Question: I would like to add two regression line equations and R2s with each facet. I adopted <URL> to solve the problem, but I found that each equation was the same. The likely reason is sending wrong subset of data to the function. Any advice will be appreciated!
My code:
'''
p <- ggplot(data=df,aes(x=x))+
geom_point(aes(y = y1),size=2.0)+
geom_smooth(aes(y = y1),method=lm,se=FALSE,size=0.5,
fullrange = TRUE)+ # Add regression line;
annotate("text",x = 150,y =320, label = lm_eqn(lm(y1~x,df)), # maybe wrong
size = 2.0, parse = TRUE)+ # Add regression line equation;
geom_point(aes(y = y2),size=2.0)+
geom_smooth(aes(y = y2),method=lm,se=FALSE,size=0.5,
fullrange = TRUE)+ # Add regression line;
annotate("text",x = 225,y =50, label = lm_eqn(lm(y2~x,df)),
size = 2.0, parse = TRUE)+ # Add regression line equation;
facet_wrap(~trt)
'''
My dataframe:
'''
x y1 y2 trt
22.48349 34.2 31.0 6030
93.52976 98.5 96.0 6030
163.00984 164.2 169.8 6030
205.62072 216.7 210.0 6030
265.46812 271.8 258.5 6030
23.79859 35.8 24.2 6060
99.97307 119.4 90.6 6060
189.91814 200.8 189.3 6060
268.10060 279.5 264.6 6060
325.65609 325.7 325.4 6060
357.59726 353.6 353.8 6060
'''
My plot:

PS. There are two lines and your equations in each facet, and the two lines are right, but the two equations are wrong. Obviously, upper/lower equations in the right and left facet should be different to each other.
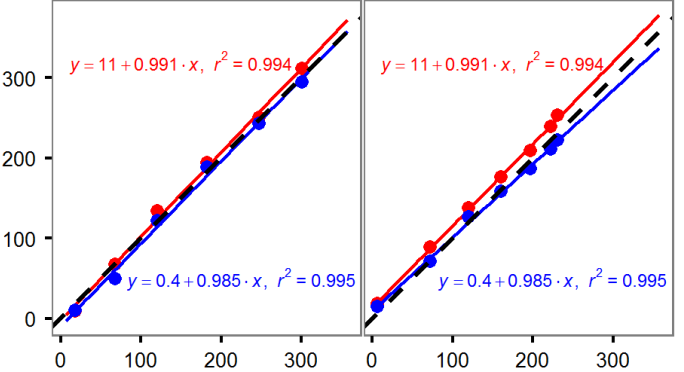
Answer: Try converting 'df' to long form first (see ## line). We create an annotation data frame 'ann' which defines the text and where it goes for use with 'geom_text'. Note that since the plot is faceted by 'trt', 'geom_text' will use the 'trt' column in each row of 'ann' to associate that row with the appropriate facet.
'''
library(ggplot2)
library(reshape2)
long <- melt(df, measure.vars = 2:3) ##
trts <- unique(long$trt)
ann <- data.frame(x = c(0, 100),
y = c(250, 100),
label = c(lm_eqn(lm(y1 ~ x, df, subset = trt == trts[1])),
lm_eqn(lm(y2 ~ x, df, subset = trt == trts[1])),
lm_eqn(lm(y1 ~ x, df, subset = trt == trts[2])),
lm_eqn(lm(y2 ~ x, df, subset = trt == trts[2]))),
trt = rep(trts, each = 2),
variable = c("y1", "y2"))
ggplot(long, aes(x, value)) +
geom_point() +
geom_smooth(aes(col = variable), method = "lm", se = FALSE,
full_range = TRUE) +
geom_text(aes(x, y, label = label, col = variable), data = ann,
parse = TRUE, hjust = -0.1, size = 2) +
facet_wrap(~ trt)
'''
'ann' could equivalently be defined like this:
'''
f <- function(v) lm_eqn(lm(value ~ x, long, subset = variable==v[[1]] & trt==v[[2]]))
Grid <- expand.grid(variable = c("y1", "y2"), trt = trts)
ann <- data.frame(x = c(0, 100), y = c(250, 100), label = apply(Grid, 1, f), Grid)
'''
(continued after image)

Its possibly easier in this case with lattice:
'''
library(lattice)
xyplot(y1 + y2 ~ x | factor(trt), df,
key = simpleKey(text = c("y1", "y2"), col = c("blue", "red")),
panel = panel.superpose,
panel.groups = function(x, y, group.value, ...) {
if (group.value == "y1") {
X <- 150; Y <- 300; col <- "blue"
} else {
X <- 250; Y <- 100; col <- "red"
}
panel.points(x, y, col = col)
panel.abline(lm(y ~ x), col = col)
panel.text(X, Y, parse(text = lm_eqn(lm(y ~ x))), col = col, cex = 0.7)
}
)
'''
(continued after image)

or we could make the lattice plot more ggplot2-like:
'''
library(latticeExtra)
xyplot(y1 + y2 ~ x | factor(trt), df, par.settings = ggplot2like(),
key = simpleKey(text = c("y1", "y2"), col = c("blue", "red")),
panel = panel.superpose,
panel.groups = function(x, y, group.value, ...) {
if (group.value == "y1") {
X <- 150; Y <- 300; col <- "blue"
} else {
X <- 250; Y <- 100; col <- "red"
}
panel.points(x, y, col = col)
panel.grid()
panel.abline(lm(y ~ x), col = col)
panel.text(X, Y, parse(text = lm_eqn(lm(y ~ x))), col = col, cex = 0.7)
}
)
'''
(continued after image)

We used this as 'df':
'''
df <-
structure(list(x = c(22.48349, 93.52976, 163.00984, 205.62072,
265.46812, 23.79859, 99.97307, 189.91814, <PHONE>, 325.65609,
357.59726), y1 = c(34.2, 98.5, 164.2, 216.7, 271.8, 35.8, 119.4,
200.8, 279.5, 325.7, 353.6), y2 = c(31, 96, 169.8, 210, 258.5,
24.2, 90.6, 189.3, 264.6, 325.4, 353.8), trt = c(6030L, 6030L,
6030L, 6030L, 6030L, 6060L, 6060L, 6060L, 6060L, 6060L, 6060L
)), .Names = c("x", "y1", "y2", "trt"), class = "data.frame", row.names = c(NA,
-11L))
'''
- - 'ann'- -